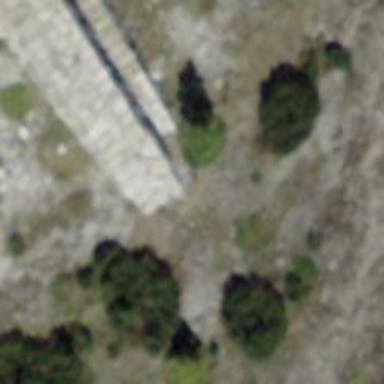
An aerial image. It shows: Retaining wall.